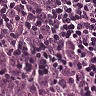
Metastatic tissue present: yes